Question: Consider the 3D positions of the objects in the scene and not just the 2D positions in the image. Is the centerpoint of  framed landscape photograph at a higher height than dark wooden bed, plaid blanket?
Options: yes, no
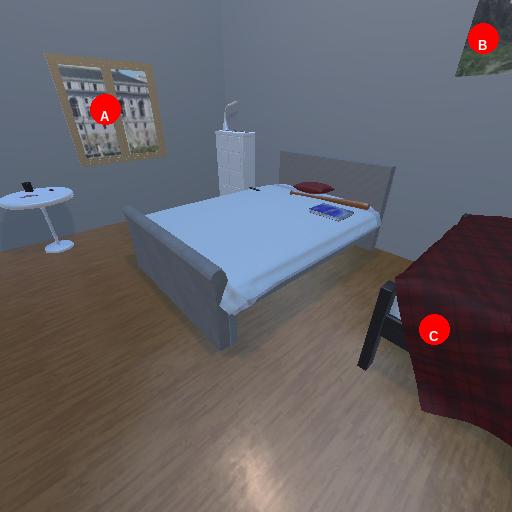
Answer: yes